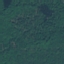
Land use / land cover: Forest